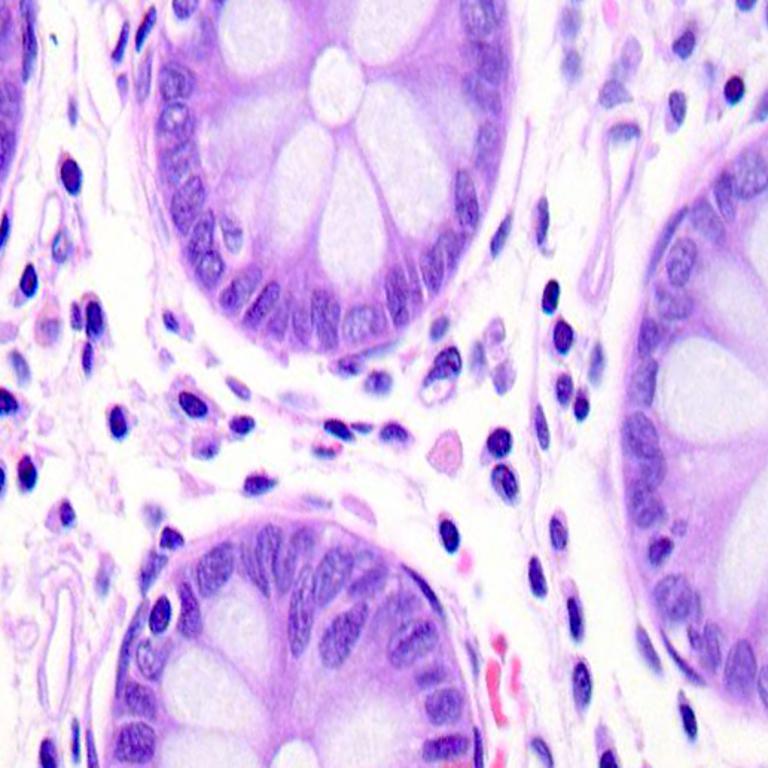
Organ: colon
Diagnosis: benign